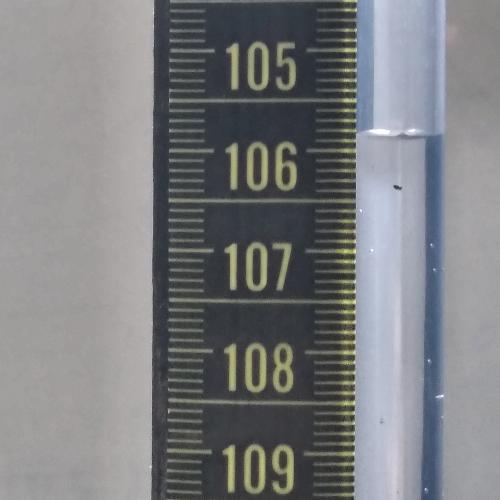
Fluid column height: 105.8 cm